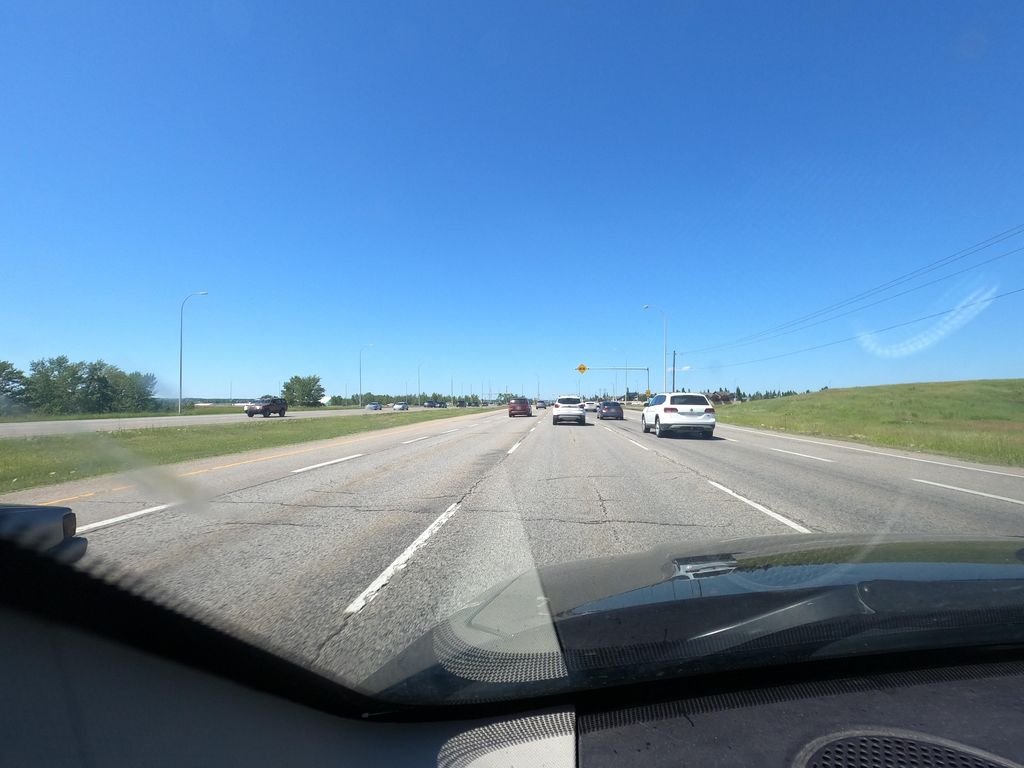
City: calgary